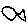
Label: fish